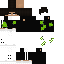
A male human skin with dark skin, wearing brown long hair dressed in a blue hoodie and black pants, featuring a closed mouth.